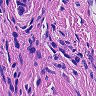
Metastatic tissue present: yes